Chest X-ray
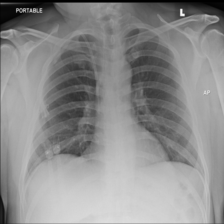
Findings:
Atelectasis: negative
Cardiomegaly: negative
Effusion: negative
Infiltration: negative
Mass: negative
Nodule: negative
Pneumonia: negative
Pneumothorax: negative
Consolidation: negative
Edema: negative
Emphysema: negative
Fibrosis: negative
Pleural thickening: negative
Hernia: negative